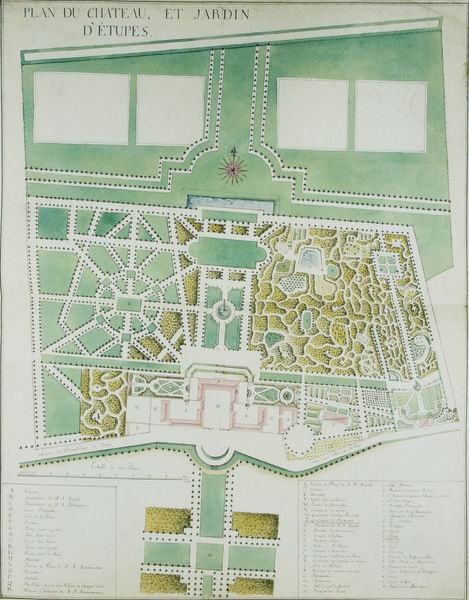
Titel: Plan des Schlosses und der Parkanlagen von Étupes
Standort: St. Petersburg
Institution: Schloss Pawlowsk
Schlagwörter: flügel, wasser, weiß, aquarell, bäume, fluss, gelb, grün, stadt, teich, blumen, frankreich, geschwungen, grau, schwarz, skizze, säule, terasse, zeichnung, anlage, gebäude, gras, park, parkanlage, rasen, schloss, weg, wiese, flächig, architektur, barock, kirche, wege, renaissance, rokoko, rosa, zart, brunnen, bassin, garten, springbrunnen, terrasse, schrift, modell, ansicht, flächen, mauer, grünanlage, französisch, promenade, könig, bordüre, symmetrie, zahlen, lesen, umriss, aufsicht, oben, symetrie, burg, kreuz, palast, stern, symmetrisch, bordstein, beschriftung, koloriert, herrscher, entwurf, etudes, photo, karte, alleen, zahl, mauern, kapelle, beet, beete, beeten, rabatte, graben, parterre, plan, gärten, achse, achsen, nymphenburg, bepflanzung, wasserbecken, englischer garten, geometrie, quadrat, netz, achsensymmetrie, englisch, labyrinth, beschreibung, legende, chateau, grundriss, aufriss, architekt, rondell, schlossanlage, versaille, lageplan, gartenanlage, zentriert, szizze, schlosspark, planung, stadtplan, coloriert, lustgarten, schlossgarten, landschaftsarchitektur, sichtachse, gartenstadt, windrose, bukett, verzweigt, jardin, kompass, teiche, zentrale, alee, französischer garten, blumenbeeten, etoile, frankreichh, gartenbaumeister, großflächig, irrgaten, konve, sanlage, vaux le vicomte, vogelpersepktive, nordpfeil, geplant, französicher garten, französisch,plan, louis  qutorze, englischer gartebn, etupes